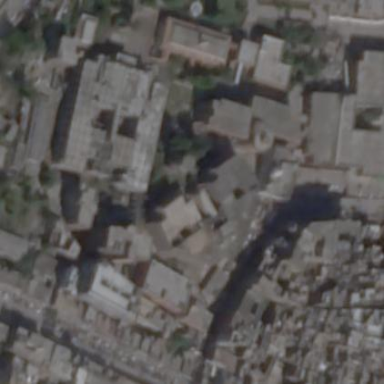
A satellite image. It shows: Hospital building.